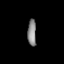
Tissue: prostate
Cell type: T cells
Senescence score: 0.7092
Nuclear area (px): 224
Mean DAPI intensity: 135.237